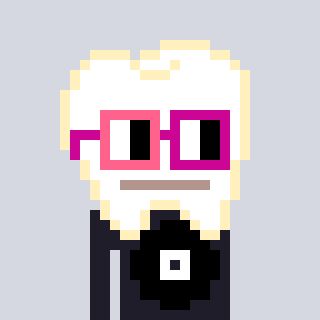
a pixel art character with square pink and red glasses, a tooth-shaped head and a grayscale-colored body on a cool background